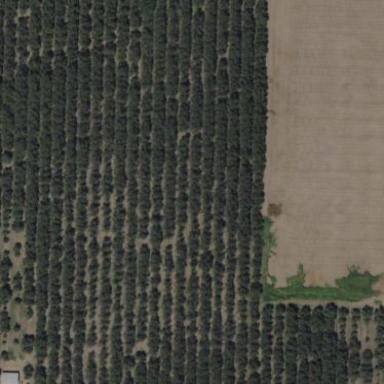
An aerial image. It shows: Orchard.